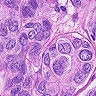
Metastatic tissue present: yes